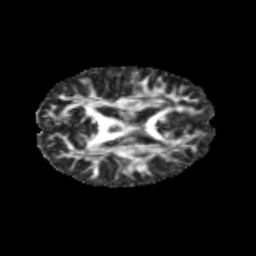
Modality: FA
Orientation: axial
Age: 13
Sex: male
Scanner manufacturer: siemens
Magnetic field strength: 3 T
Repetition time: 3.8 s
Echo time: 0.07 s